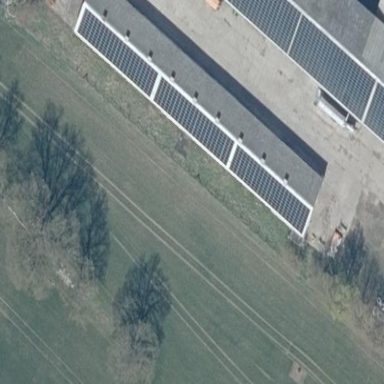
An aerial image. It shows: Small solar photovoltaic panel generator inside building.